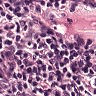
Metastatic tissue present: no